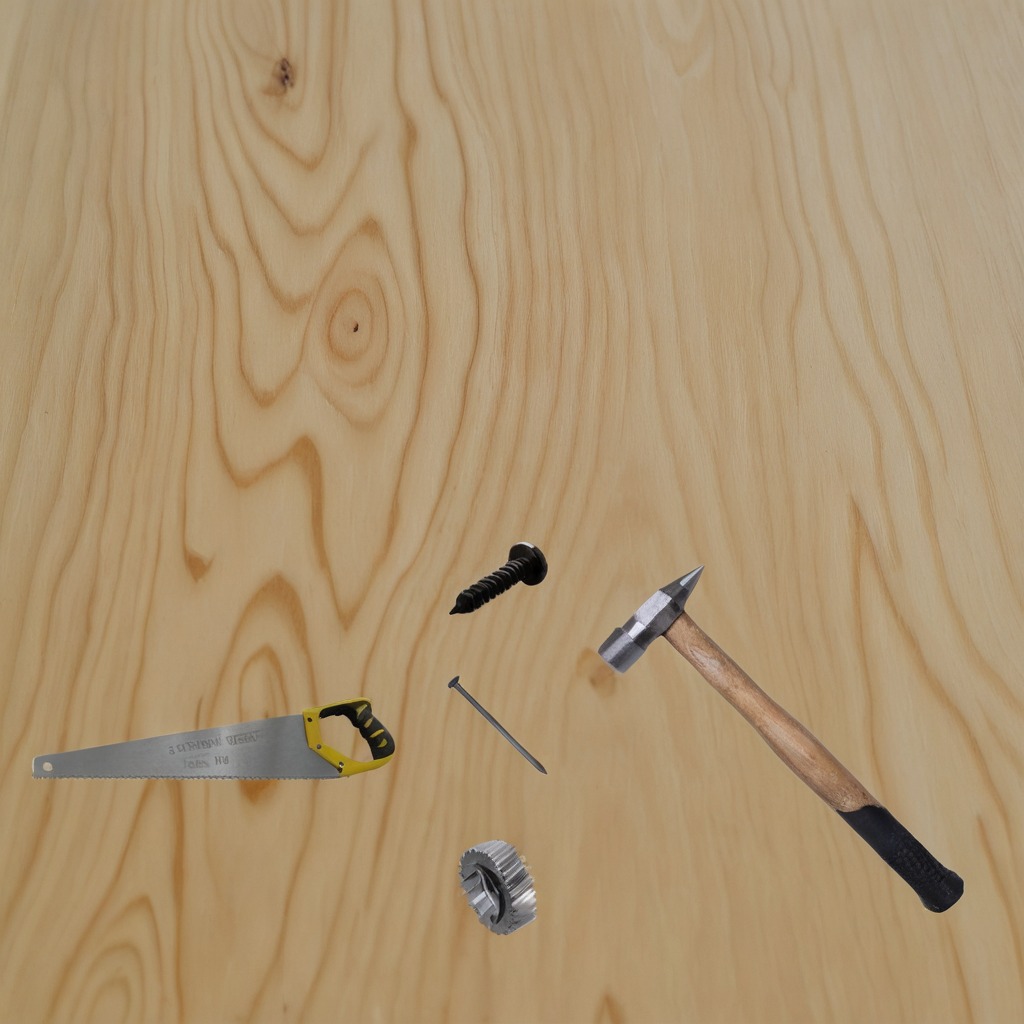
A steel gear with teeth, a hammer, an iron nail, a metal machine screw, and a handheld metal saw are lying on the plywood surface.